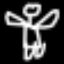
Label: angel